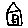
Label: house